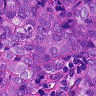
Metastatic tissue present: yes